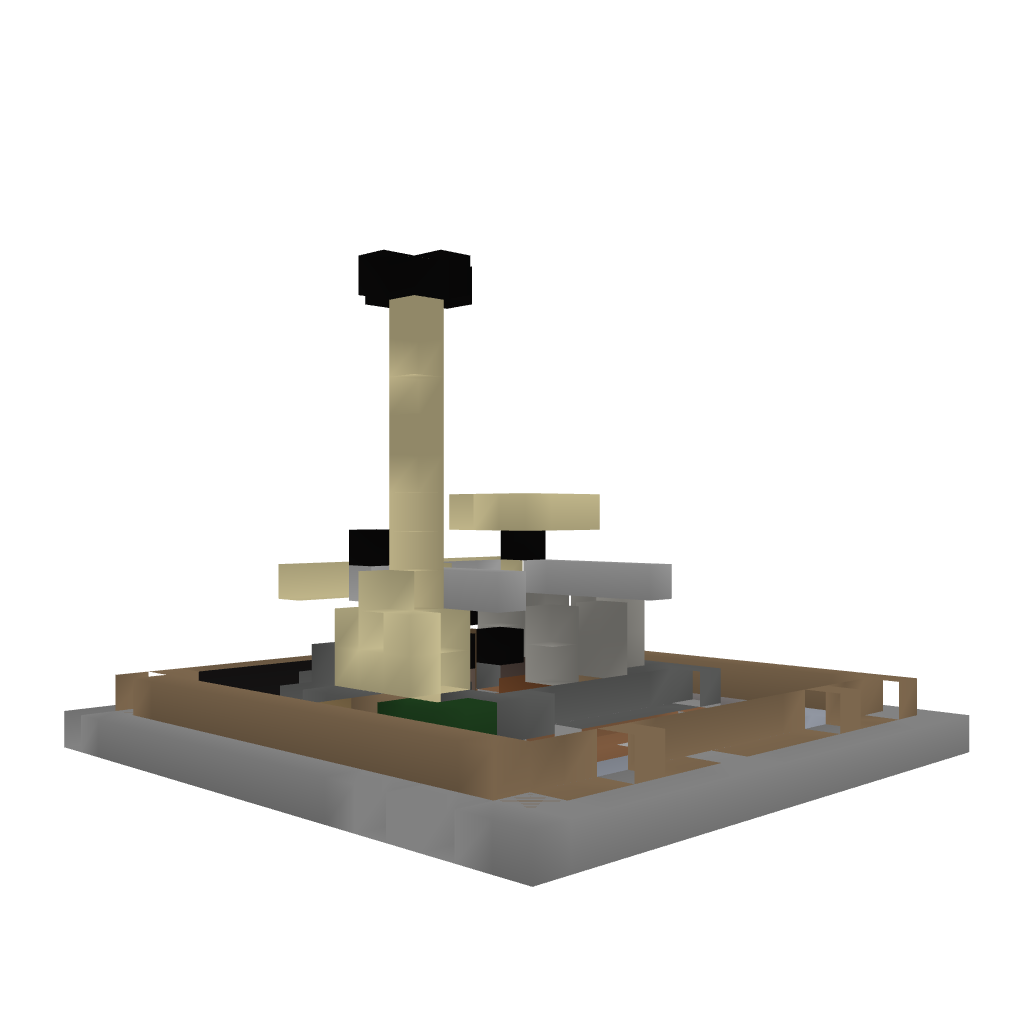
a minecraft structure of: Norton House 1